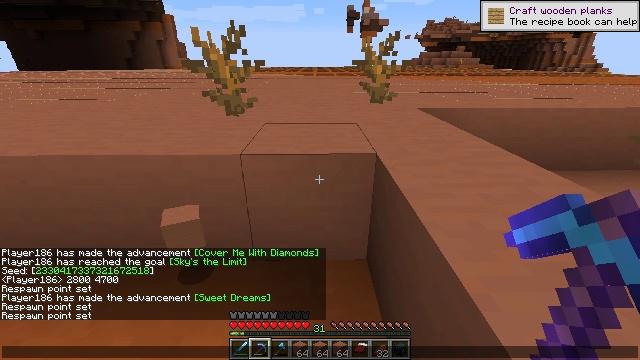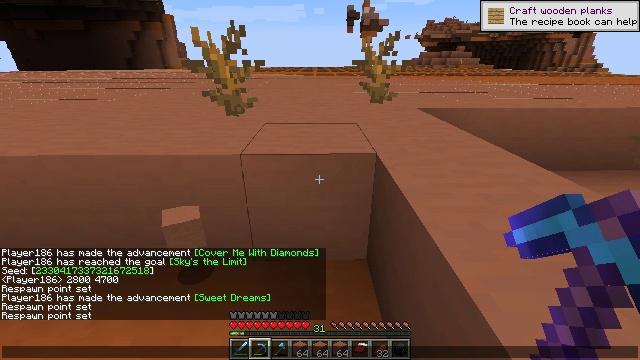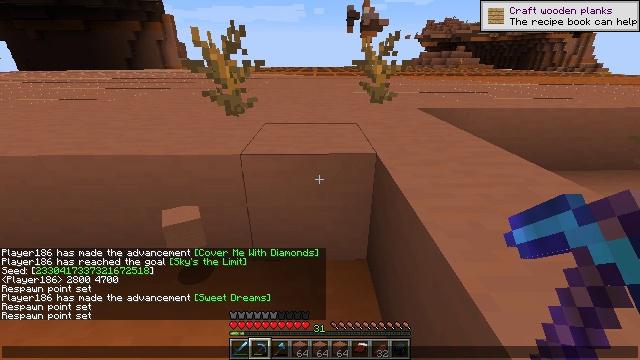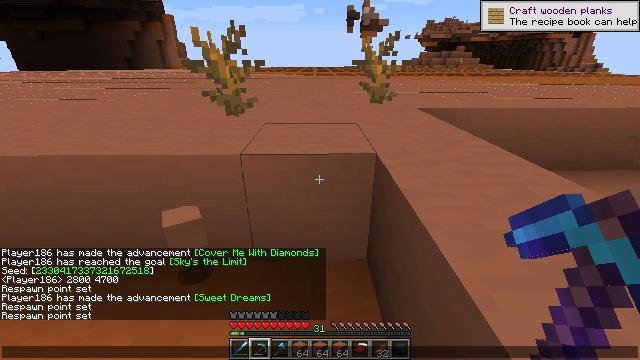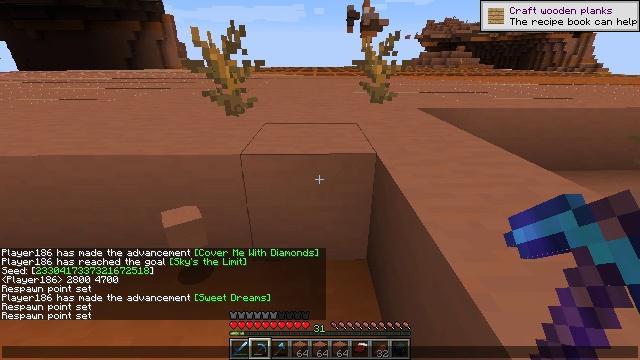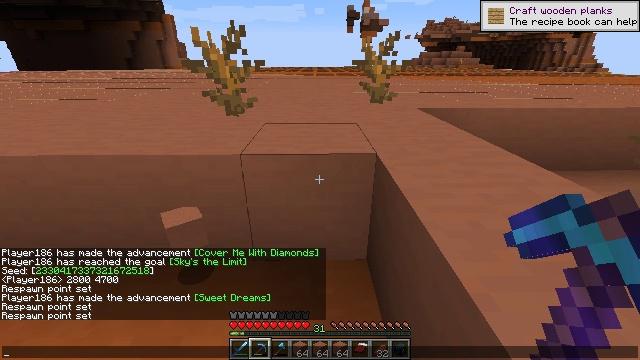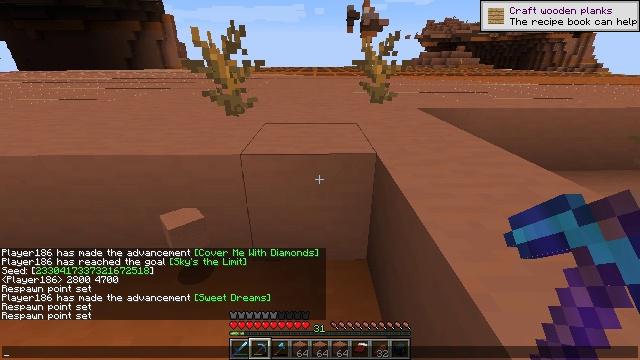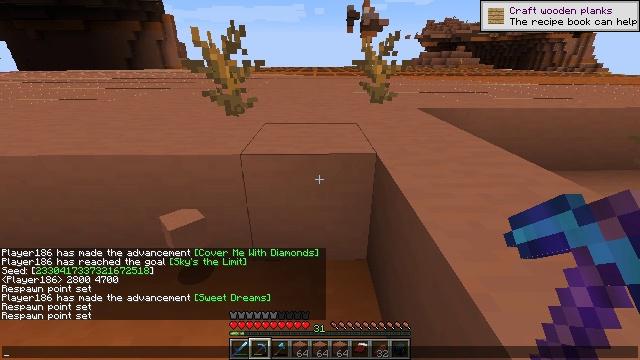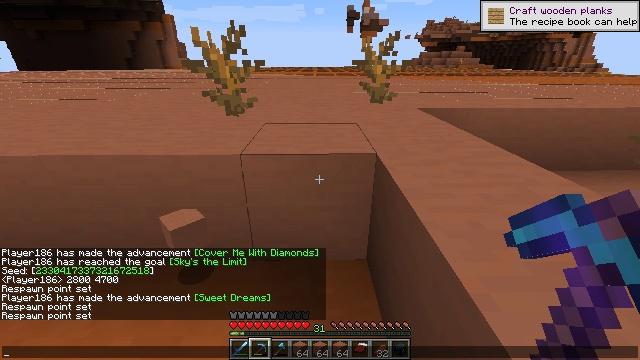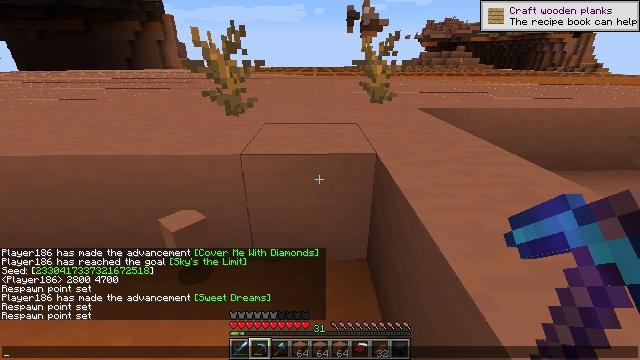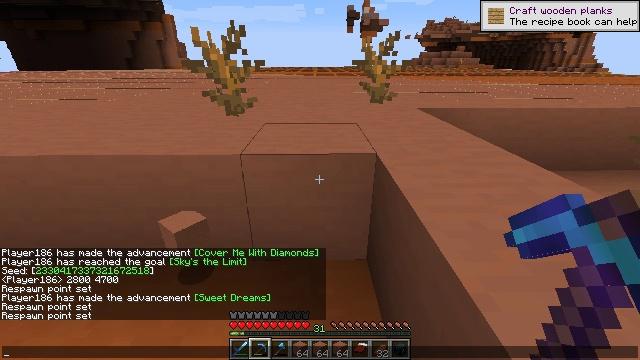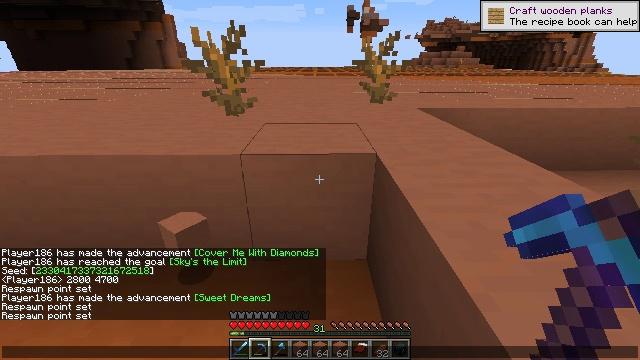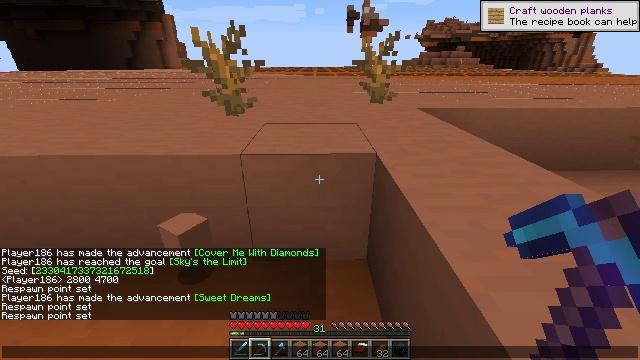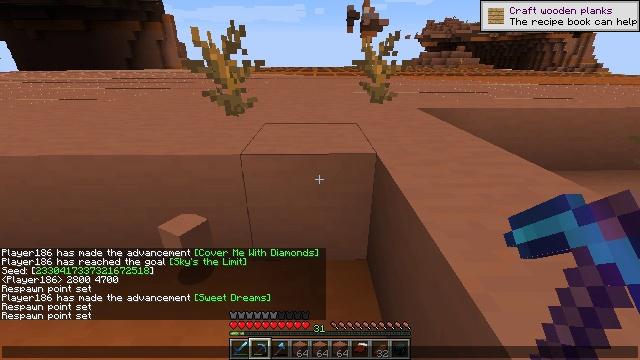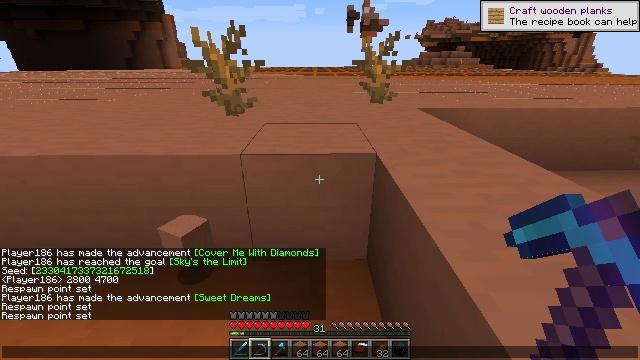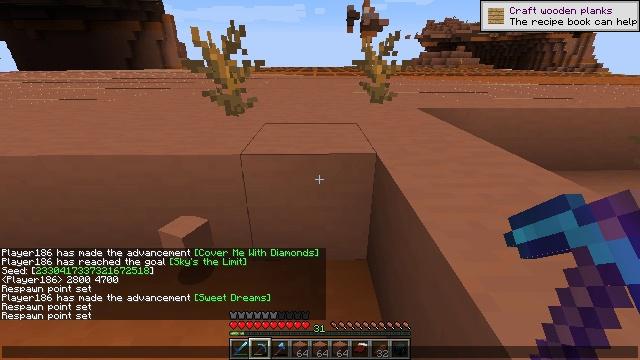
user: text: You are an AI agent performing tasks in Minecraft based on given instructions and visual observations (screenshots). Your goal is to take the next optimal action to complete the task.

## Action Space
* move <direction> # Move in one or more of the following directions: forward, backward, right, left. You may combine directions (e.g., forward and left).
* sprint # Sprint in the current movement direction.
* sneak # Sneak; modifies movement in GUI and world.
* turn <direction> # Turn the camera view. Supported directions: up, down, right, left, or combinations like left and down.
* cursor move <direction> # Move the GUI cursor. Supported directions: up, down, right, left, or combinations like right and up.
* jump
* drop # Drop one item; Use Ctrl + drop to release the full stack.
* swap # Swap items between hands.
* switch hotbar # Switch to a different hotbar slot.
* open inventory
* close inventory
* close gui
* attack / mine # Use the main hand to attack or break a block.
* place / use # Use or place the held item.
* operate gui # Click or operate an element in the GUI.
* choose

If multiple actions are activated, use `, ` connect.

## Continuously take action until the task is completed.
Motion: motion action
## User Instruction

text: Harvest terracotta for building.
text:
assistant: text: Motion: no_op
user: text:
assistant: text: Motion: no_op
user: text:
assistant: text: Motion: no_op
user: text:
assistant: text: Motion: no_op
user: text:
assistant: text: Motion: no_op
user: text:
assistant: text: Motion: no_op
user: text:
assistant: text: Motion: no_op
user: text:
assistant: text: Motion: no_op
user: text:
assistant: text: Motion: no_op
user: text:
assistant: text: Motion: no_op
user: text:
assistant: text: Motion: no_op
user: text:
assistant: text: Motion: no_op
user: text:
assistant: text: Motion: no_op
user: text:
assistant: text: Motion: no_op
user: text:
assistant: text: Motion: no_op
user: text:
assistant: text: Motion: no_op
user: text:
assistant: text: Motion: no_op
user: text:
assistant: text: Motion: no_op
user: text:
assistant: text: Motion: no_op
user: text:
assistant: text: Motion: no_op
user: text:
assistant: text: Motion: no_op
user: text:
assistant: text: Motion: no_op
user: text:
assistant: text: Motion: no_op
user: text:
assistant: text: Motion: no_op
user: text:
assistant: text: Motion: no_op
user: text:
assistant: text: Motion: no_op
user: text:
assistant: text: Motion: no_op
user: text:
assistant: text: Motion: no_op
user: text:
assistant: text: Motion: no_op
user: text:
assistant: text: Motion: no_op